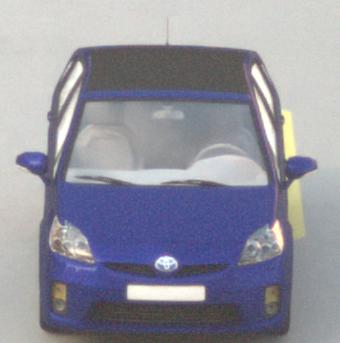
Make: Toyota
Model: Prius 1.5 Hybrid
Detailed model: Prius (HW2)
Model produced from: 2006/03
Model produced until: 2009/06
Doors: 5
Color: blue
Road condition: dry road
Daytime: sunrise or sunset
Contrast: low contrast